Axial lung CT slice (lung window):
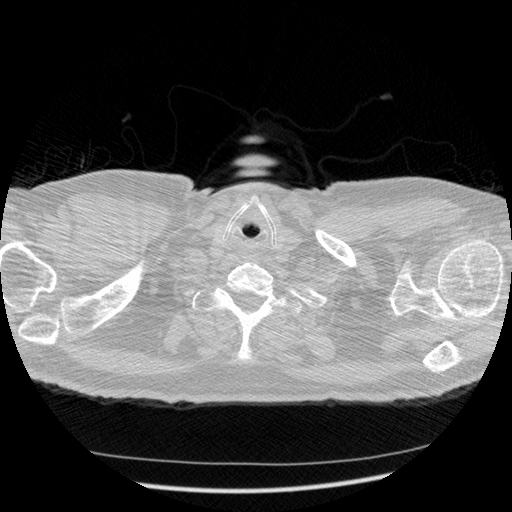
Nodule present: no